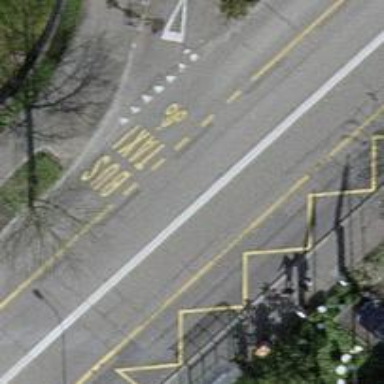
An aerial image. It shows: Secondary road with asphalt surface. The road has bus lane and shared cycle lane.